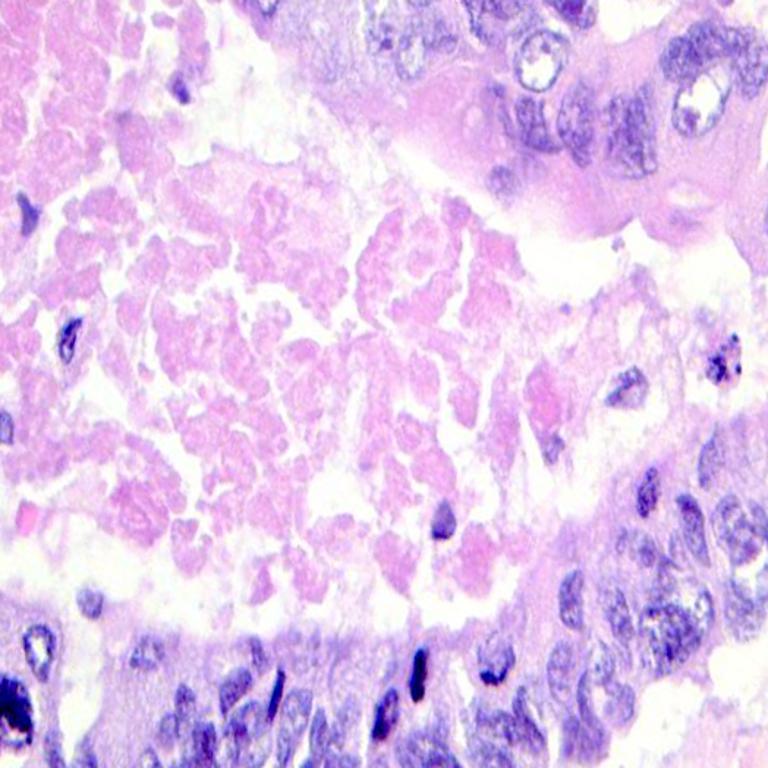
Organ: colon
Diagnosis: adenocarcinomas